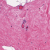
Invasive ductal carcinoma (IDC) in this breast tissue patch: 0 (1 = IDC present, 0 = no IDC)